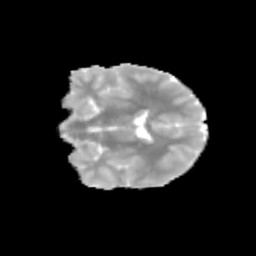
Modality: MD
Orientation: coronal
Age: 10
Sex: male
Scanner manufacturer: siemens
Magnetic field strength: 3 T
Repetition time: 3.8 s
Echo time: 0.07 s